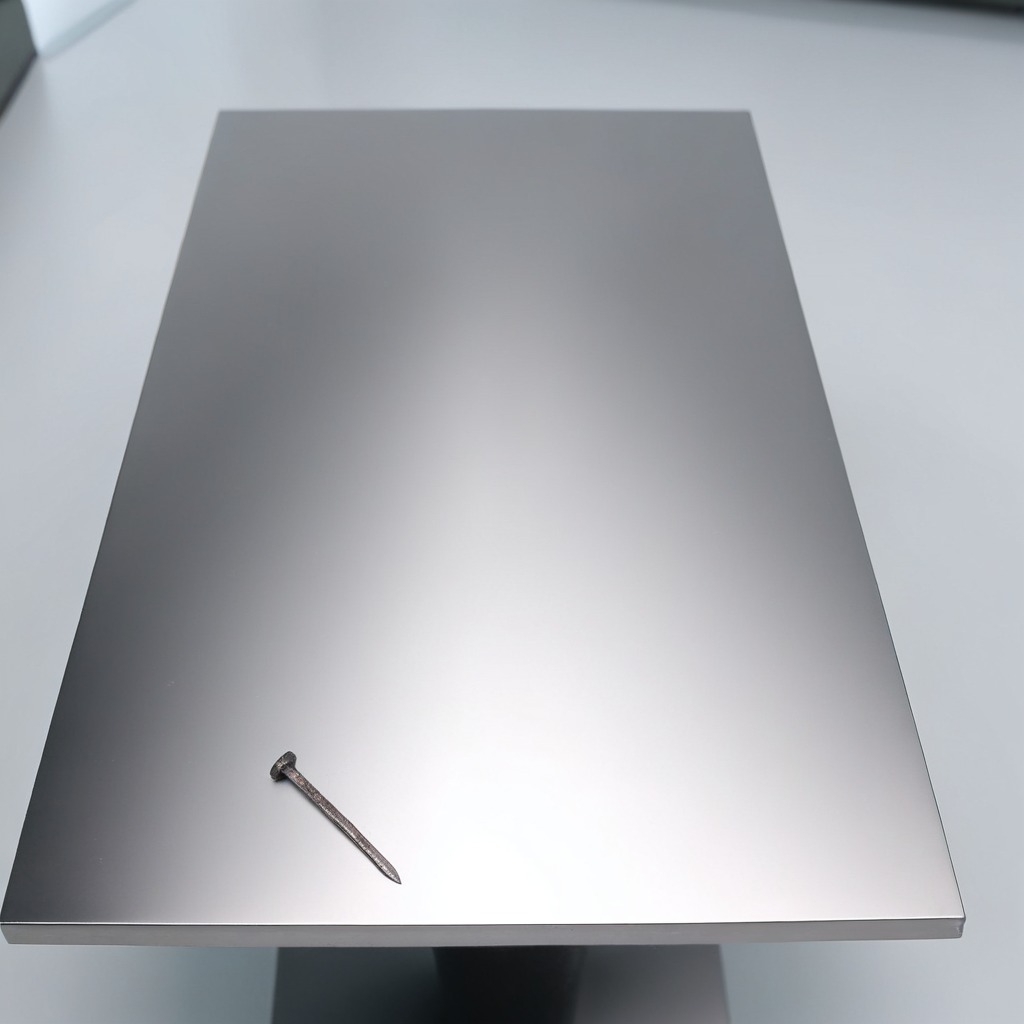
An iron nail is lying on the stainless steel table in a high-end prototyping lab.